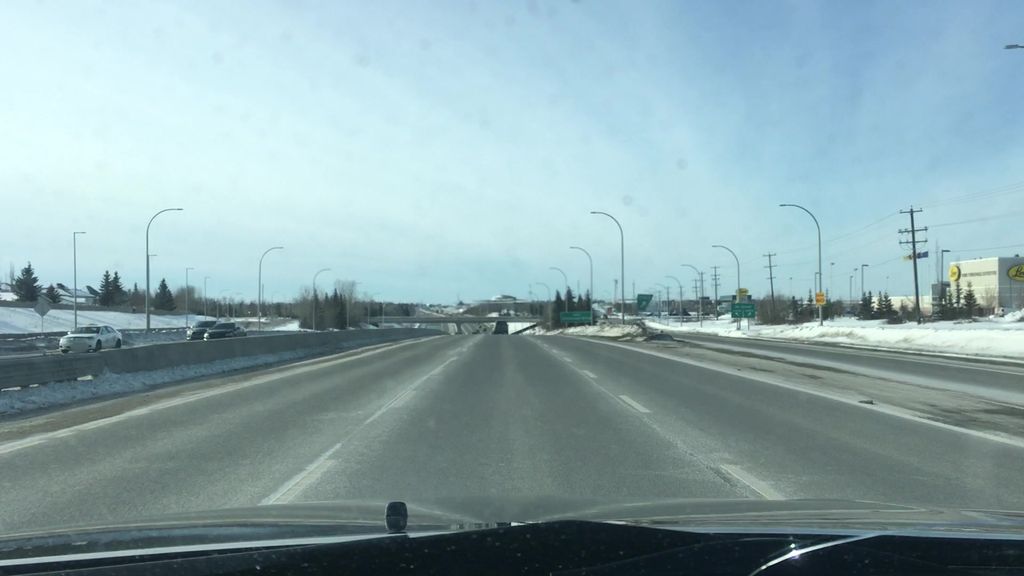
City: edmonton